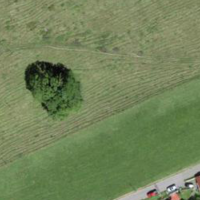
EUNIS habitat code: 24
Species observed at this site:
Veronica persica